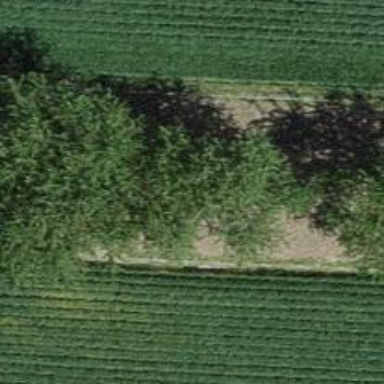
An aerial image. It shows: Agricultural area with broadleaved deciduous trees.